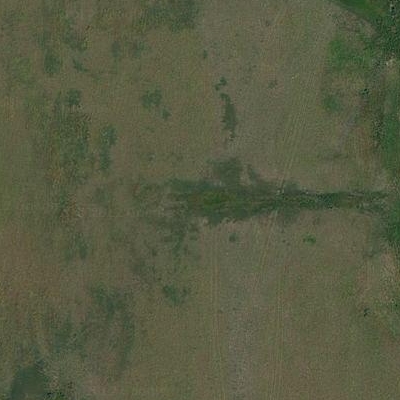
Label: aGrass